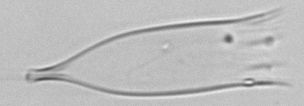
Label: Favella